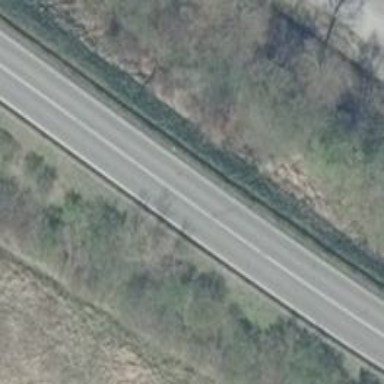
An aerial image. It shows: Secondary road with asphalt surface.